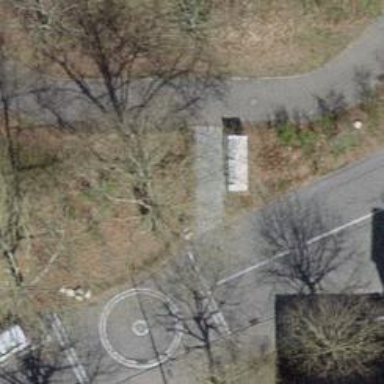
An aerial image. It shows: Bollard barrier.